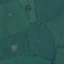
Label: Pasture